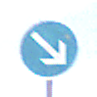
Verkehrszeichen: VorgeschriebeneVorbeifahrtRechts
Umgebung: Outdoor, RoadRail
Tageszeit: MorningAfternoon
Wetter: PartlyCloudy
Licht: Natural
Jahreszeit: NotSpecified
Kontrast: HighContrast